Question: Given the following UML representation, how can i get an instance of a 'BullDog' , that only has getter methods exposed?
- 'BullDog'- 'BullDog'
Basically the question is .. what do i cast 'new BullDog' to?

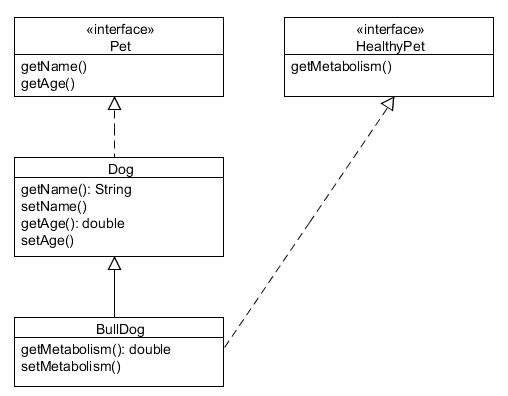
Answer: Since HealthyPet and Pet are unrelated there's nothing you can cast to that will give you all 3 getter methods(getMetabolism(),getName() and getAge()). Now if HealthyPet extended Pet (and I'm really not sure why it doesn't) you'd be in business. Because then you could cast to HealthyPet, return that interface, and a caller would only see the 3 getter methods (of course I'm talking without fancy introspection which should allow them to discover everything).